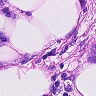
Metastatic tissue present: yes